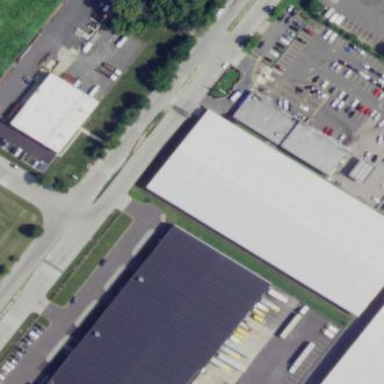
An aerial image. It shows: View of roof of building.